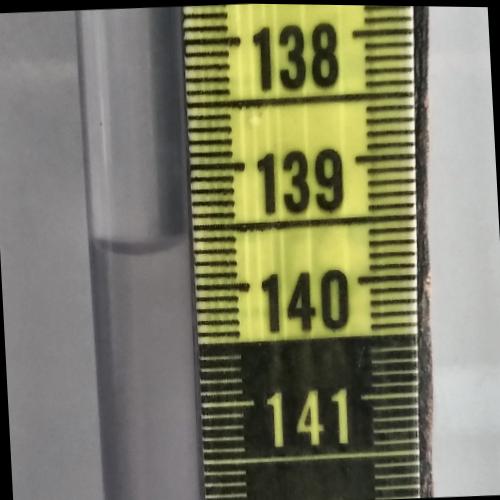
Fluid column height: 139.7 cm